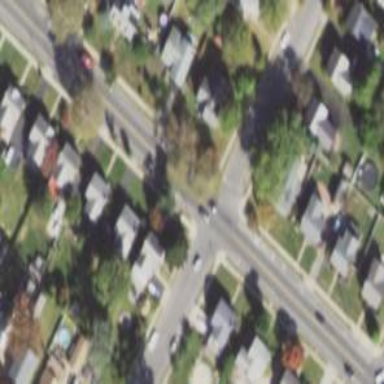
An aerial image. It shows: Unmarked crossing on the road.